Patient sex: F
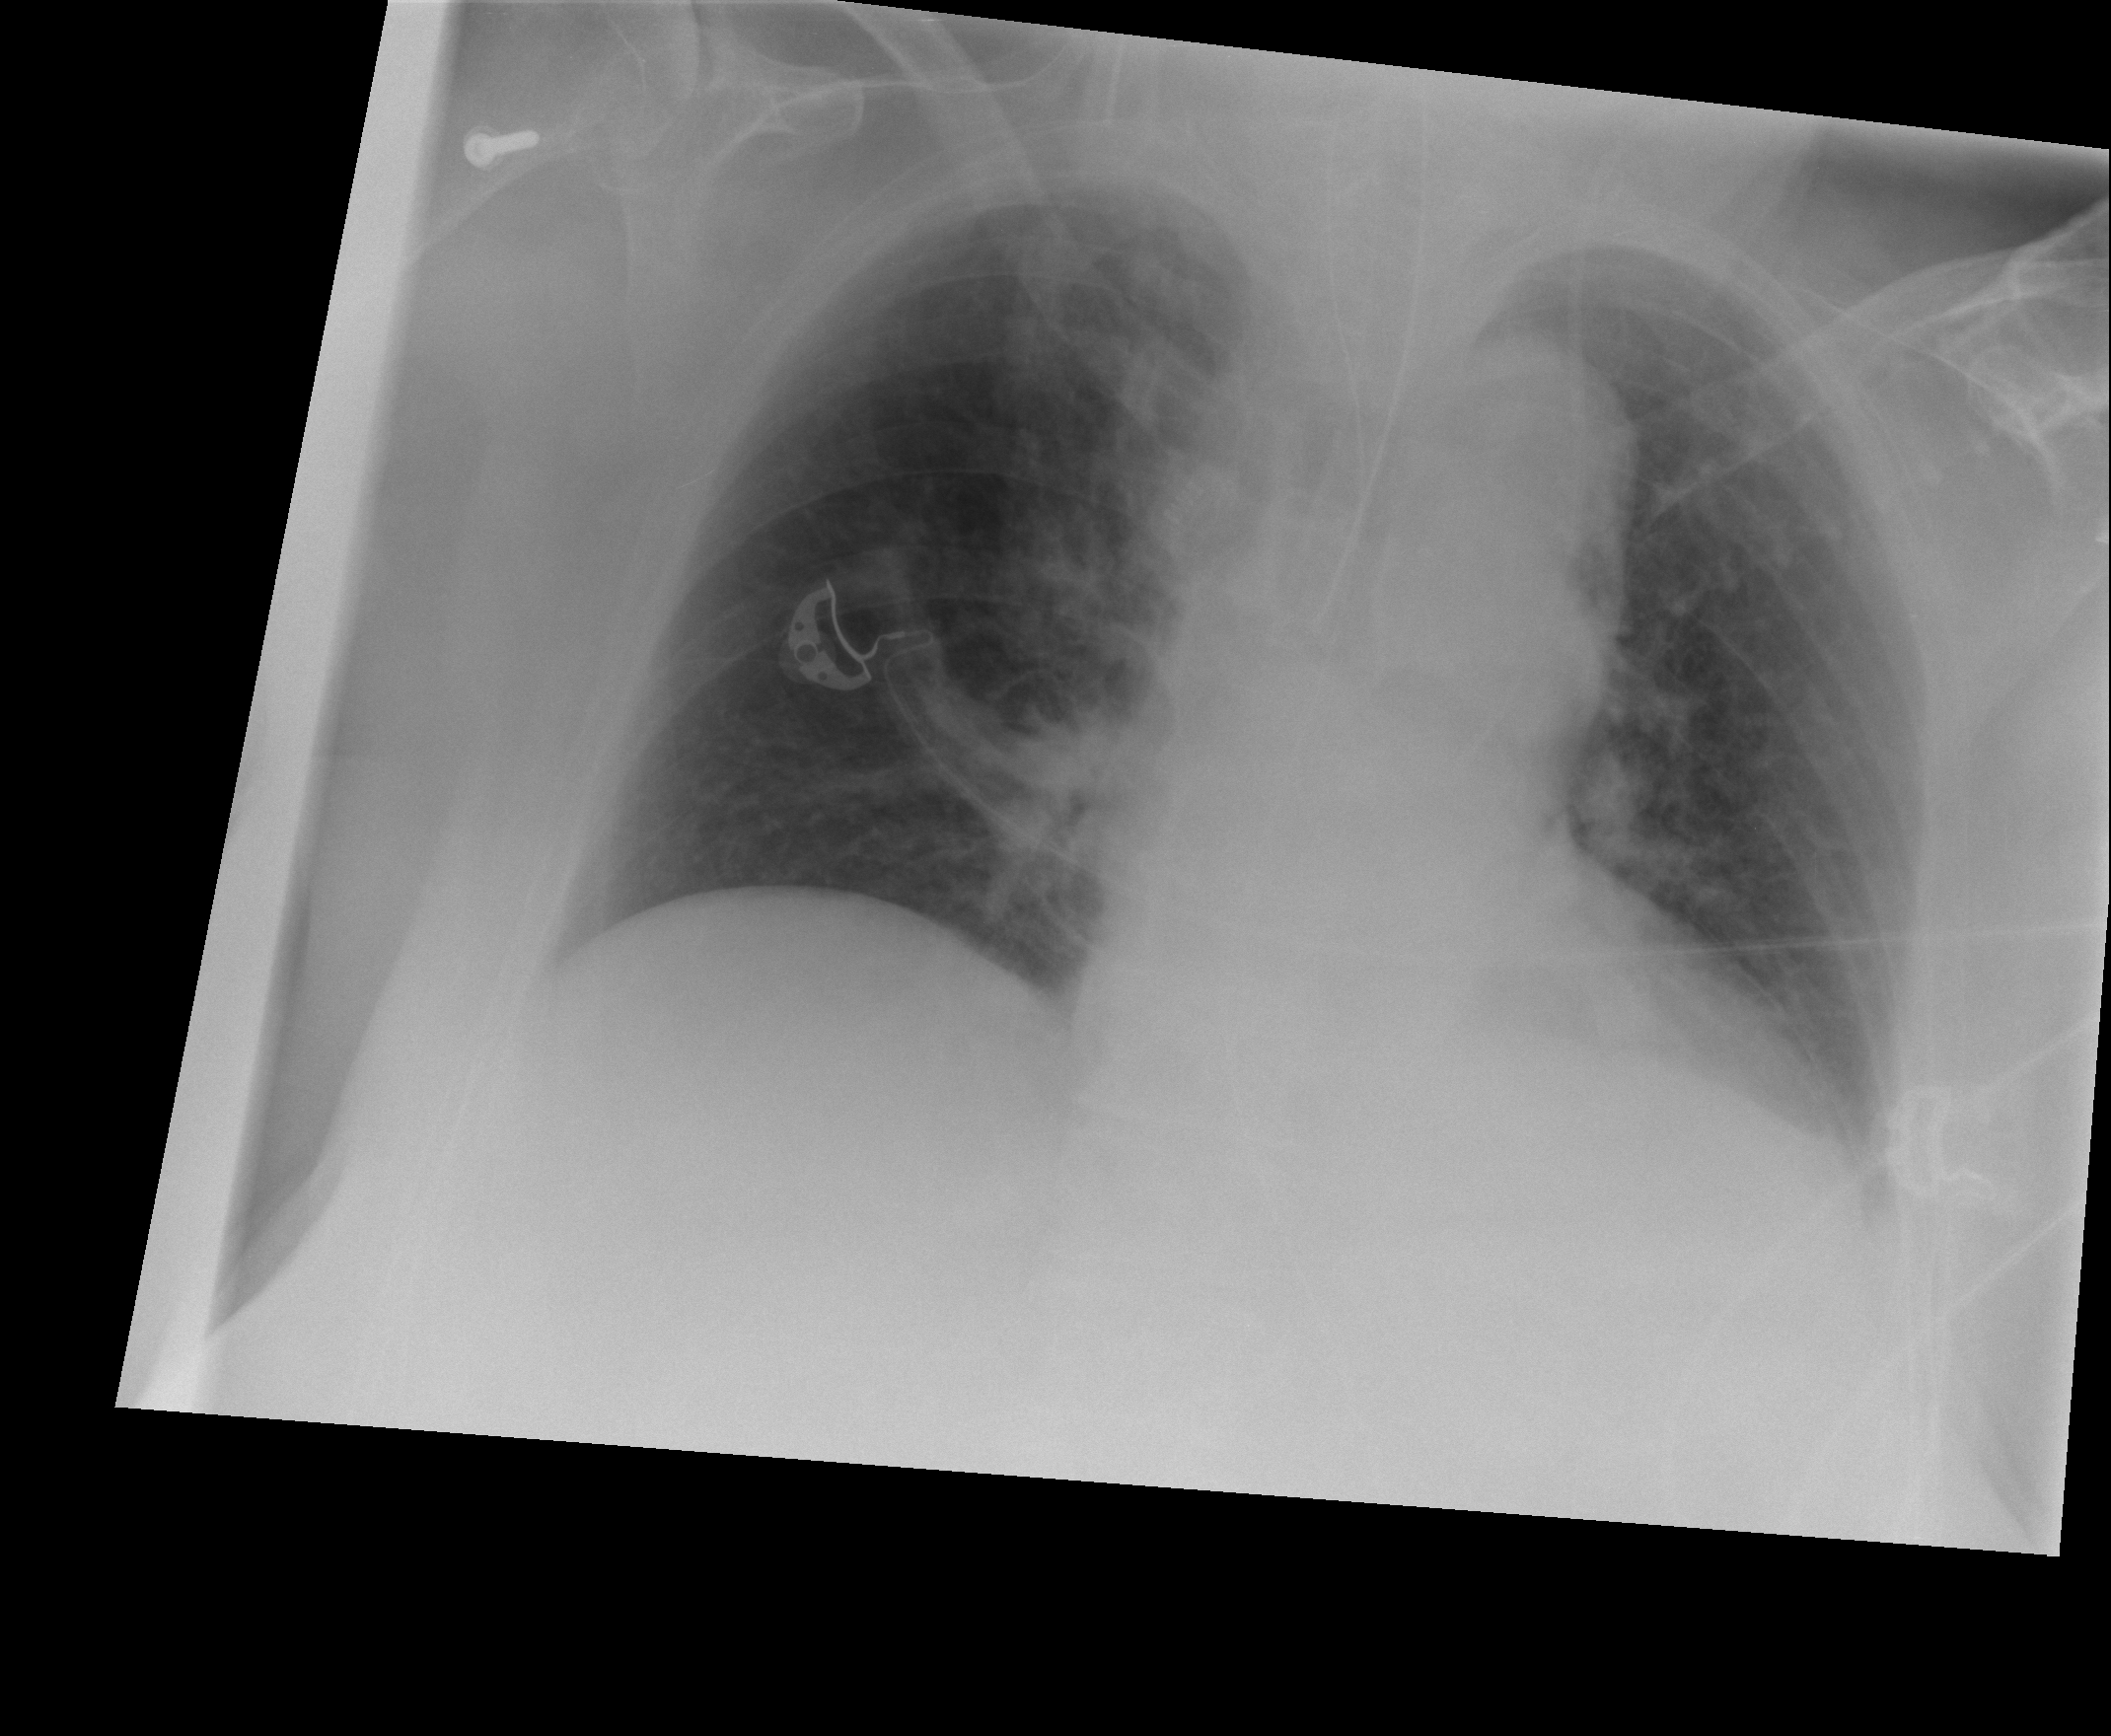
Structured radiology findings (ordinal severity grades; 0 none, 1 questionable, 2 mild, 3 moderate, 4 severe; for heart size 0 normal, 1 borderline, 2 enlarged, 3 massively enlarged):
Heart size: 2
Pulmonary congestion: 2
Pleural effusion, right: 0
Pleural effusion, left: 0
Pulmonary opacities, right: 0
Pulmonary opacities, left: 0
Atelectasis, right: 2
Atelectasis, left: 2